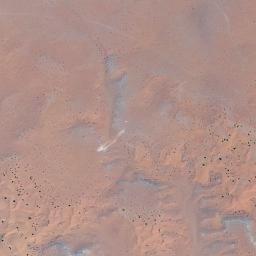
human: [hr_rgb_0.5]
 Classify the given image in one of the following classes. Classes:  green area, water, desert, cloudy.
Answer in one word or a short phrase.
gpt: desert